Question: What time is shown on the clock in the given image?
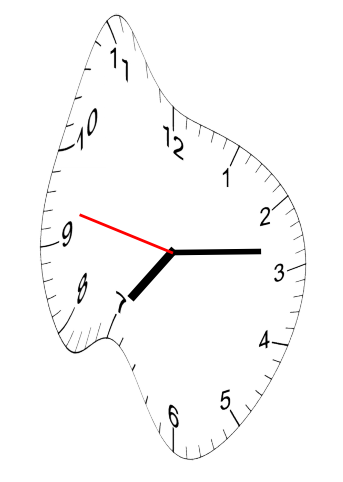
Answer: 07:13:47